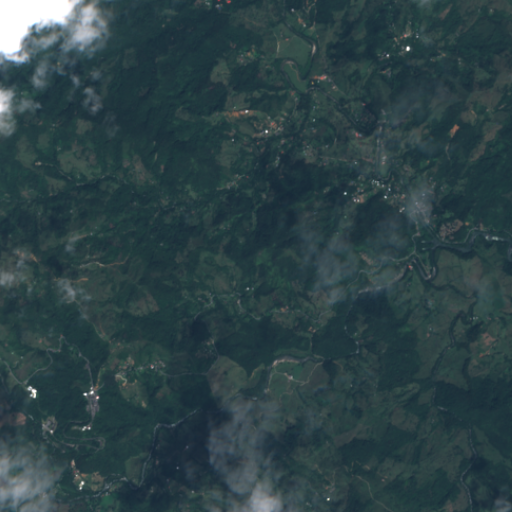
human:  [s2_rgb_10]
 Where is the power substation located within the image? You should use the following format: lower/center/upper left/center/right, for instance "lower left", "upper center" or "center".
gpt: The power substation is located in the lower left of the image.
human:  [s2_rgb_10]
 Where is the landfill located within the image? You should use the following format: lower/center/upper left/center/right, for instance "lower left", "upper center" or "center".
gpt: There is no landfill in the image.